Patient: sex M, age 36
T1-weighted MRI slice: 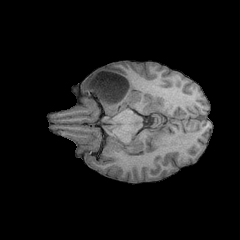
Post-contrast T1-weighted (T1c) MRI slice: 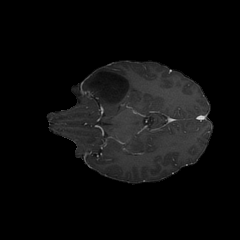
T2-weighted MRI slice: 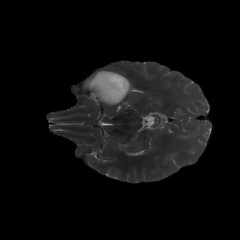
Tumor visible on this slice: yes
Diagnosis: Astrocytoma, IDH-mutant
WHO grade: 3